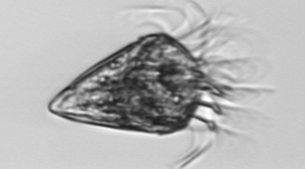
Label: Strombidium_wulffi